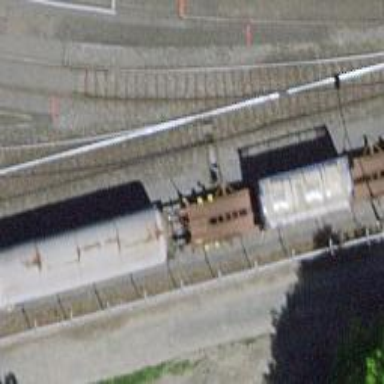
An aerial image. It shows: Railway switch.